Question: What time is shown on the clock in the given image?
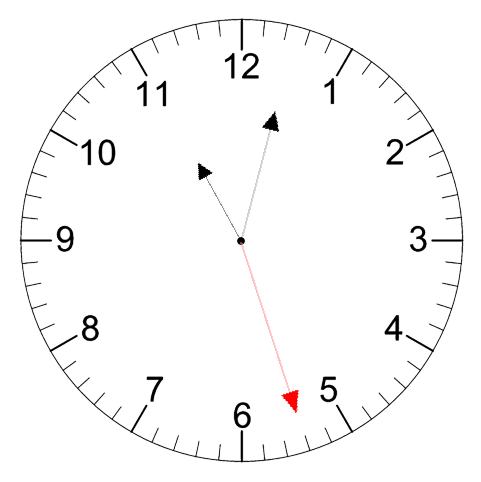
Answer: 11:02:27